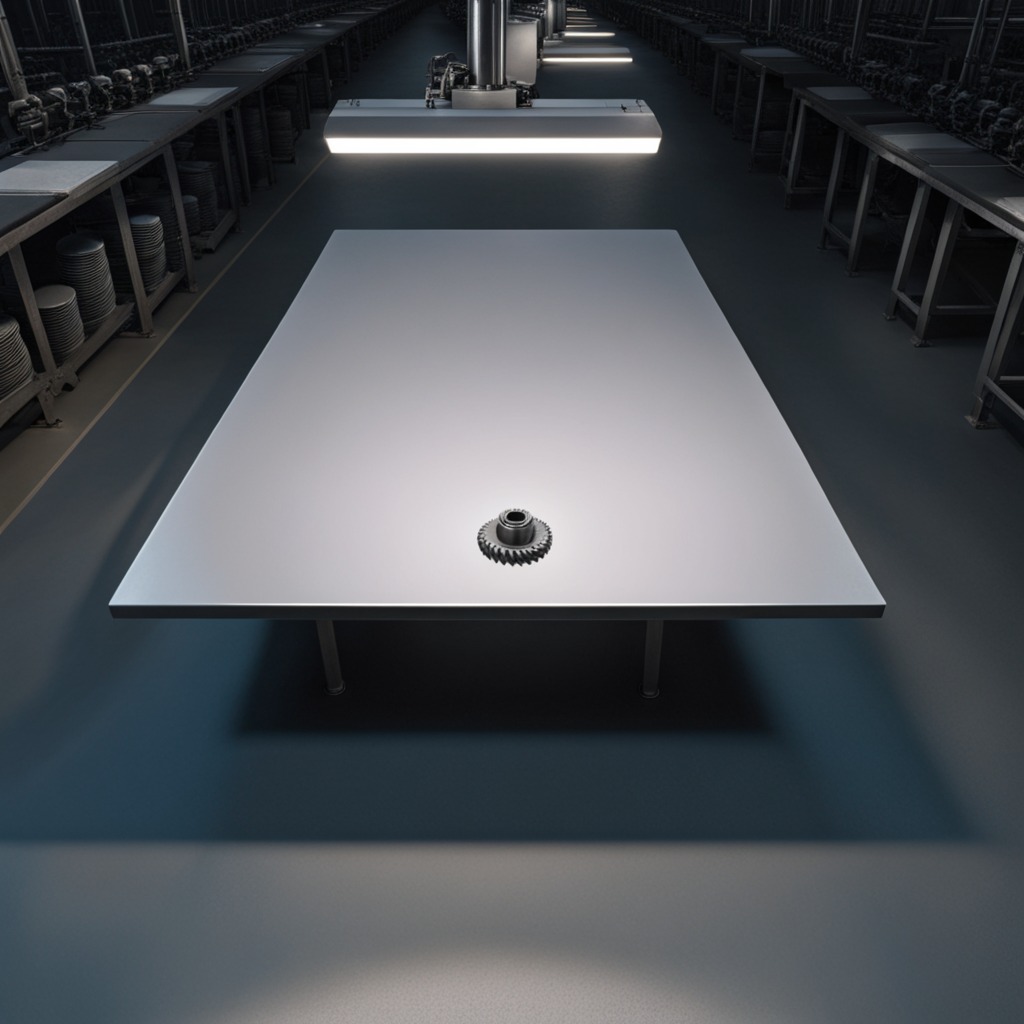
A steel gear with teeth is lying on the tabletop.